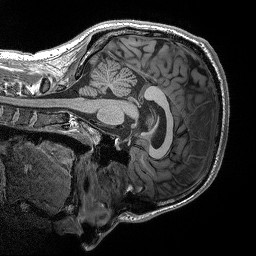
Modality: T1w
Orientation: sagittal
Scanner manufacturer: siemens
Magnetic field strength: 3 T
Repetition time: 2.3 s
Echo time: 0.00298 s